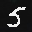
Label: 5